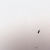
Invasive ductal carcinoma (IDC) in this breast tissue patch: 0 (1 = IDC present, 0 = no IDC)